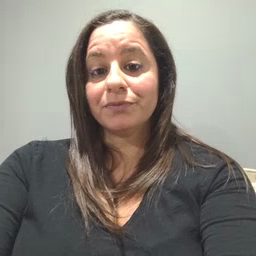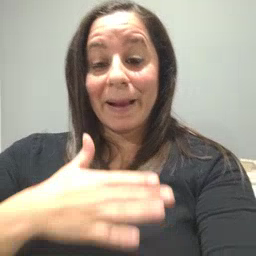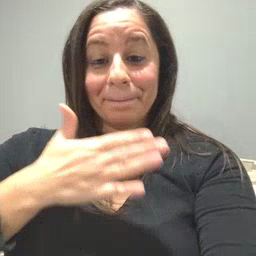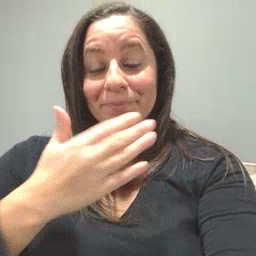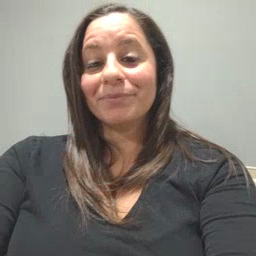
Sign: happy